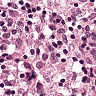
Metastatic tissue present: no